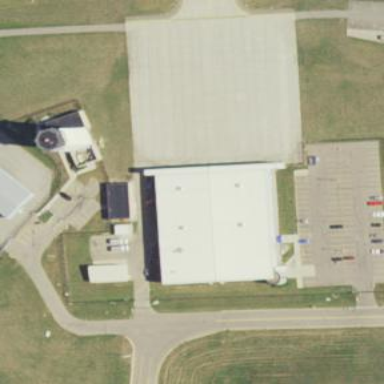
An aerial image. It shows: Hangar at the airport.